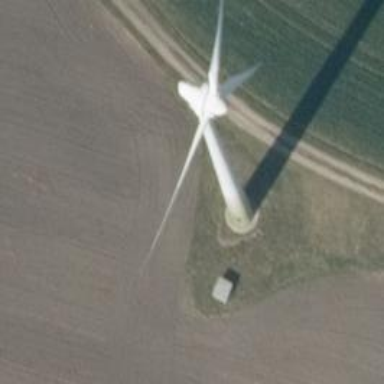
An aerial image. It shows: Wind generator powered by wind turbine.